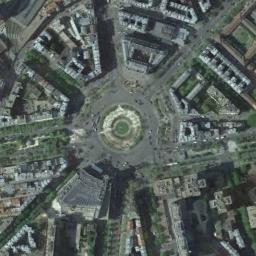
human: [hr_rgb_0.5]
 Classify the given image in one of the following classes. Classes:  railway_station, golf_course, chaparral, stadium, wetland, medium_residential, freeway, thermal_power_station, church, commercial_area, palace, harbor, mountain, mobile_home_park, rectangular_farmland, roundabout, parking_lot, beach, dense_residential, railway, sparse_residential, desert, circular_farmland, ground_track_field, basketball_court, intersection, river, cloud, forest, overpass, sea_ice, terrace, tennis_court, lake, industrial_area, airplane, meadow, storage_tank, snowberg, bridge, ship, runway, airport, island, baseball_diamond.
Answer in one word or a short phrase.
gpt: roundabout